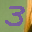
Label: 3